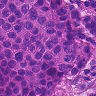
Metastatic tissue present: yes